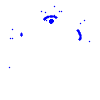
Particle: electron